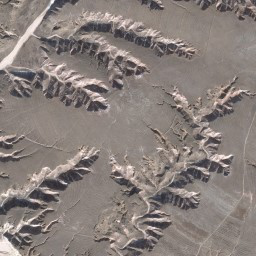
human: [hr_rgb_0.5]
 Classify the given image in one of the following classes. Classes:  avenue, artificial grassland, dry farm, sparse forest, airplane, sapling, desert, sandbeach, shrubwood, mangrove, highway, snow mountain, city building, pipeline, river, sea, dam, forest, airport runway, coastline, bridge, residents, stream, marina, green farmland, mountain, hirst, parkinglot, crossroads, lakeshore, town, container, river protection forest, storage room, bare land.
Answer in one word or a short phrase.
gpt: mountain